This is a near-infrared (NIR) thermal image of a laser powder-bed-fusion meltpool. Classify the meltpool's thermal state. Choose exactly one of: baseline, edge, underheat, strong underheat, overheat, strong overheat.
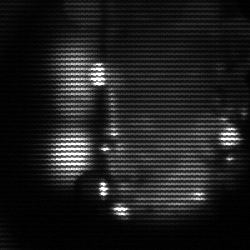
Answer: strong underheat